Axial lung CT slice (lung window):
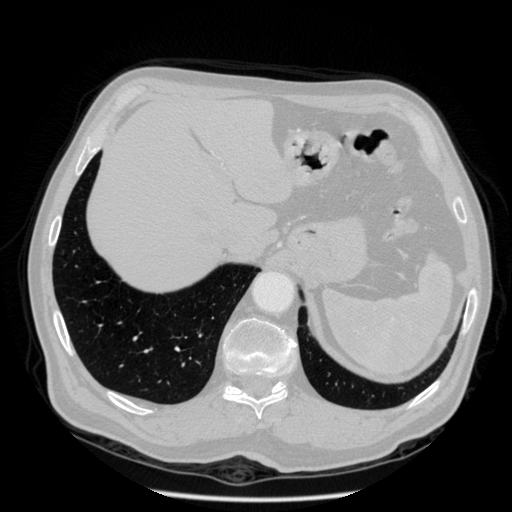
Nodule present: no